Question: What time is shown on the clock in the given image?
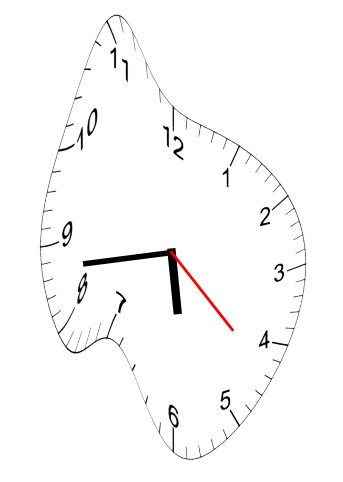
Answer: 05:43:22